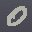
Label: 0